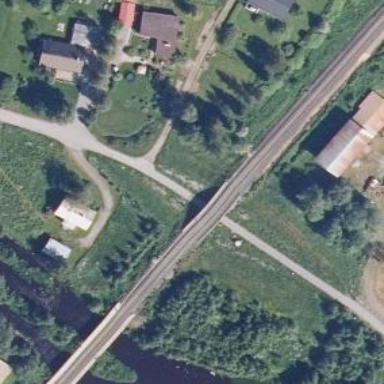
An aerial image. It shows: Bridge with railway tracks. The electrified line has continuous contact line.